Question: I have an issue when i show the VirtualKeyboard then appears on my screen a blank space over the MainScreen.
Some ideas to avoid this blank space?
Probably is the same weird attitude of the Blackberry OS with this guy...
<URL>

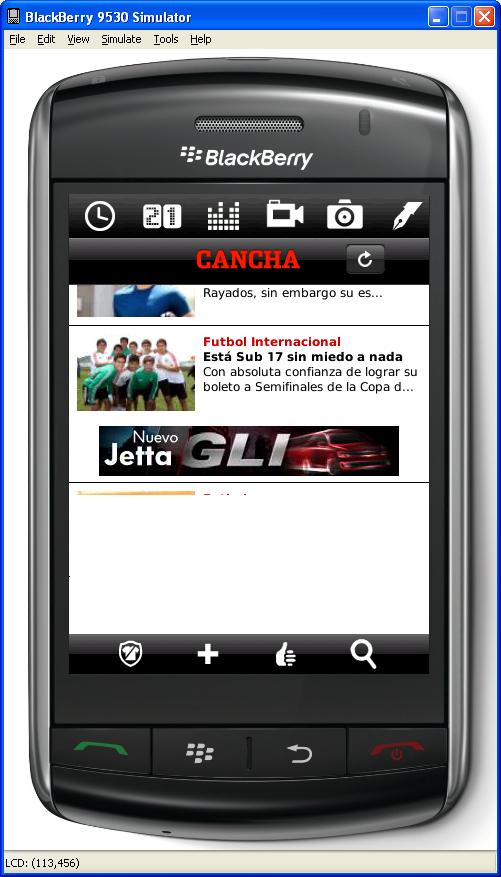
Answer: '''
private VerticalFieldManager manBackground;
private NewsList newsList;
'''
problem solved, using the method ...
'''
protected void onExposed() {
if (comesfromArticle){ //comes from an article (probably the Virtual Keyboard was showed)...
manBackground.delete(manBackground.getField(0)); / Delete the manager that contains the list of news (newsList).
manBackground.add(newsList);//Add again the newslist, so the blank space disappear...
comesfromArticle =false;
}
super.onExposed();
}
'''